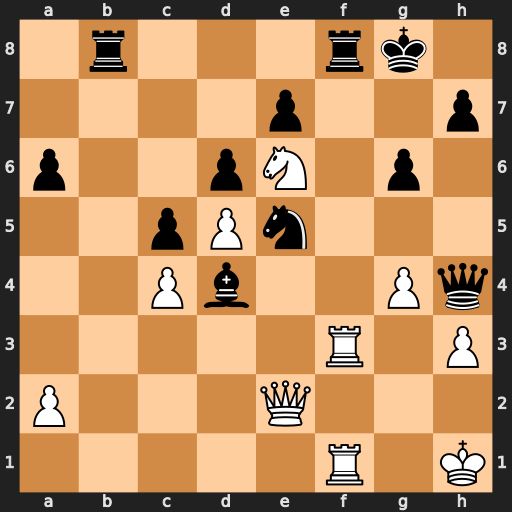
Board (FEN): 1r3rk1/4p2p/p2pN1p1/2pPn3/2Pb2Pq/5R1P/P3Q3/5R1K
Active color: w
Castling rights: -
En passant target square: -
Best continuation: Rxf8+ Rxf8 Rxf8#